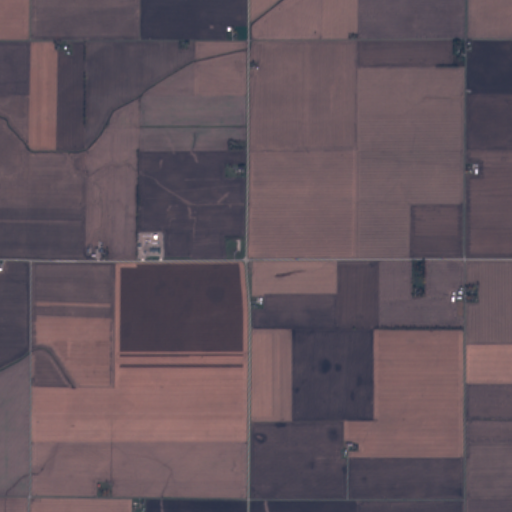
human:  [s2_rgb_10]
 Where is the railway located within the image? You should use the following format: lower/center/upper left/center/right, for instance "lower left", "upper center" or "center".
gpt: The railway is located in the lower right of the image.
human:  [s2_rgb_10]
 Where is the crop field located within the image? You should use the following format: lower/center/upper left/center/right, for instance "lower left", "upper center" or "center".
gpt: There is no crop field in the image.